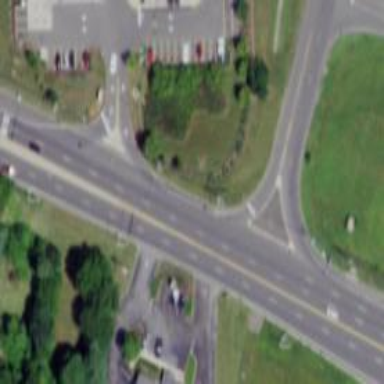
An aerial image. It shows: Asphalt road with secondary link designation.